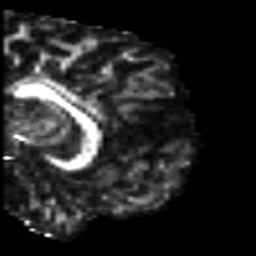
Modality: FA
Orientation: sagittal
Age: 20
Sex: male
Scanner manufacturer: siemens
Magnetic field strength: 3 T
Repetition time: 7 s
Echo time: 0.0926 s